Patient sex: M
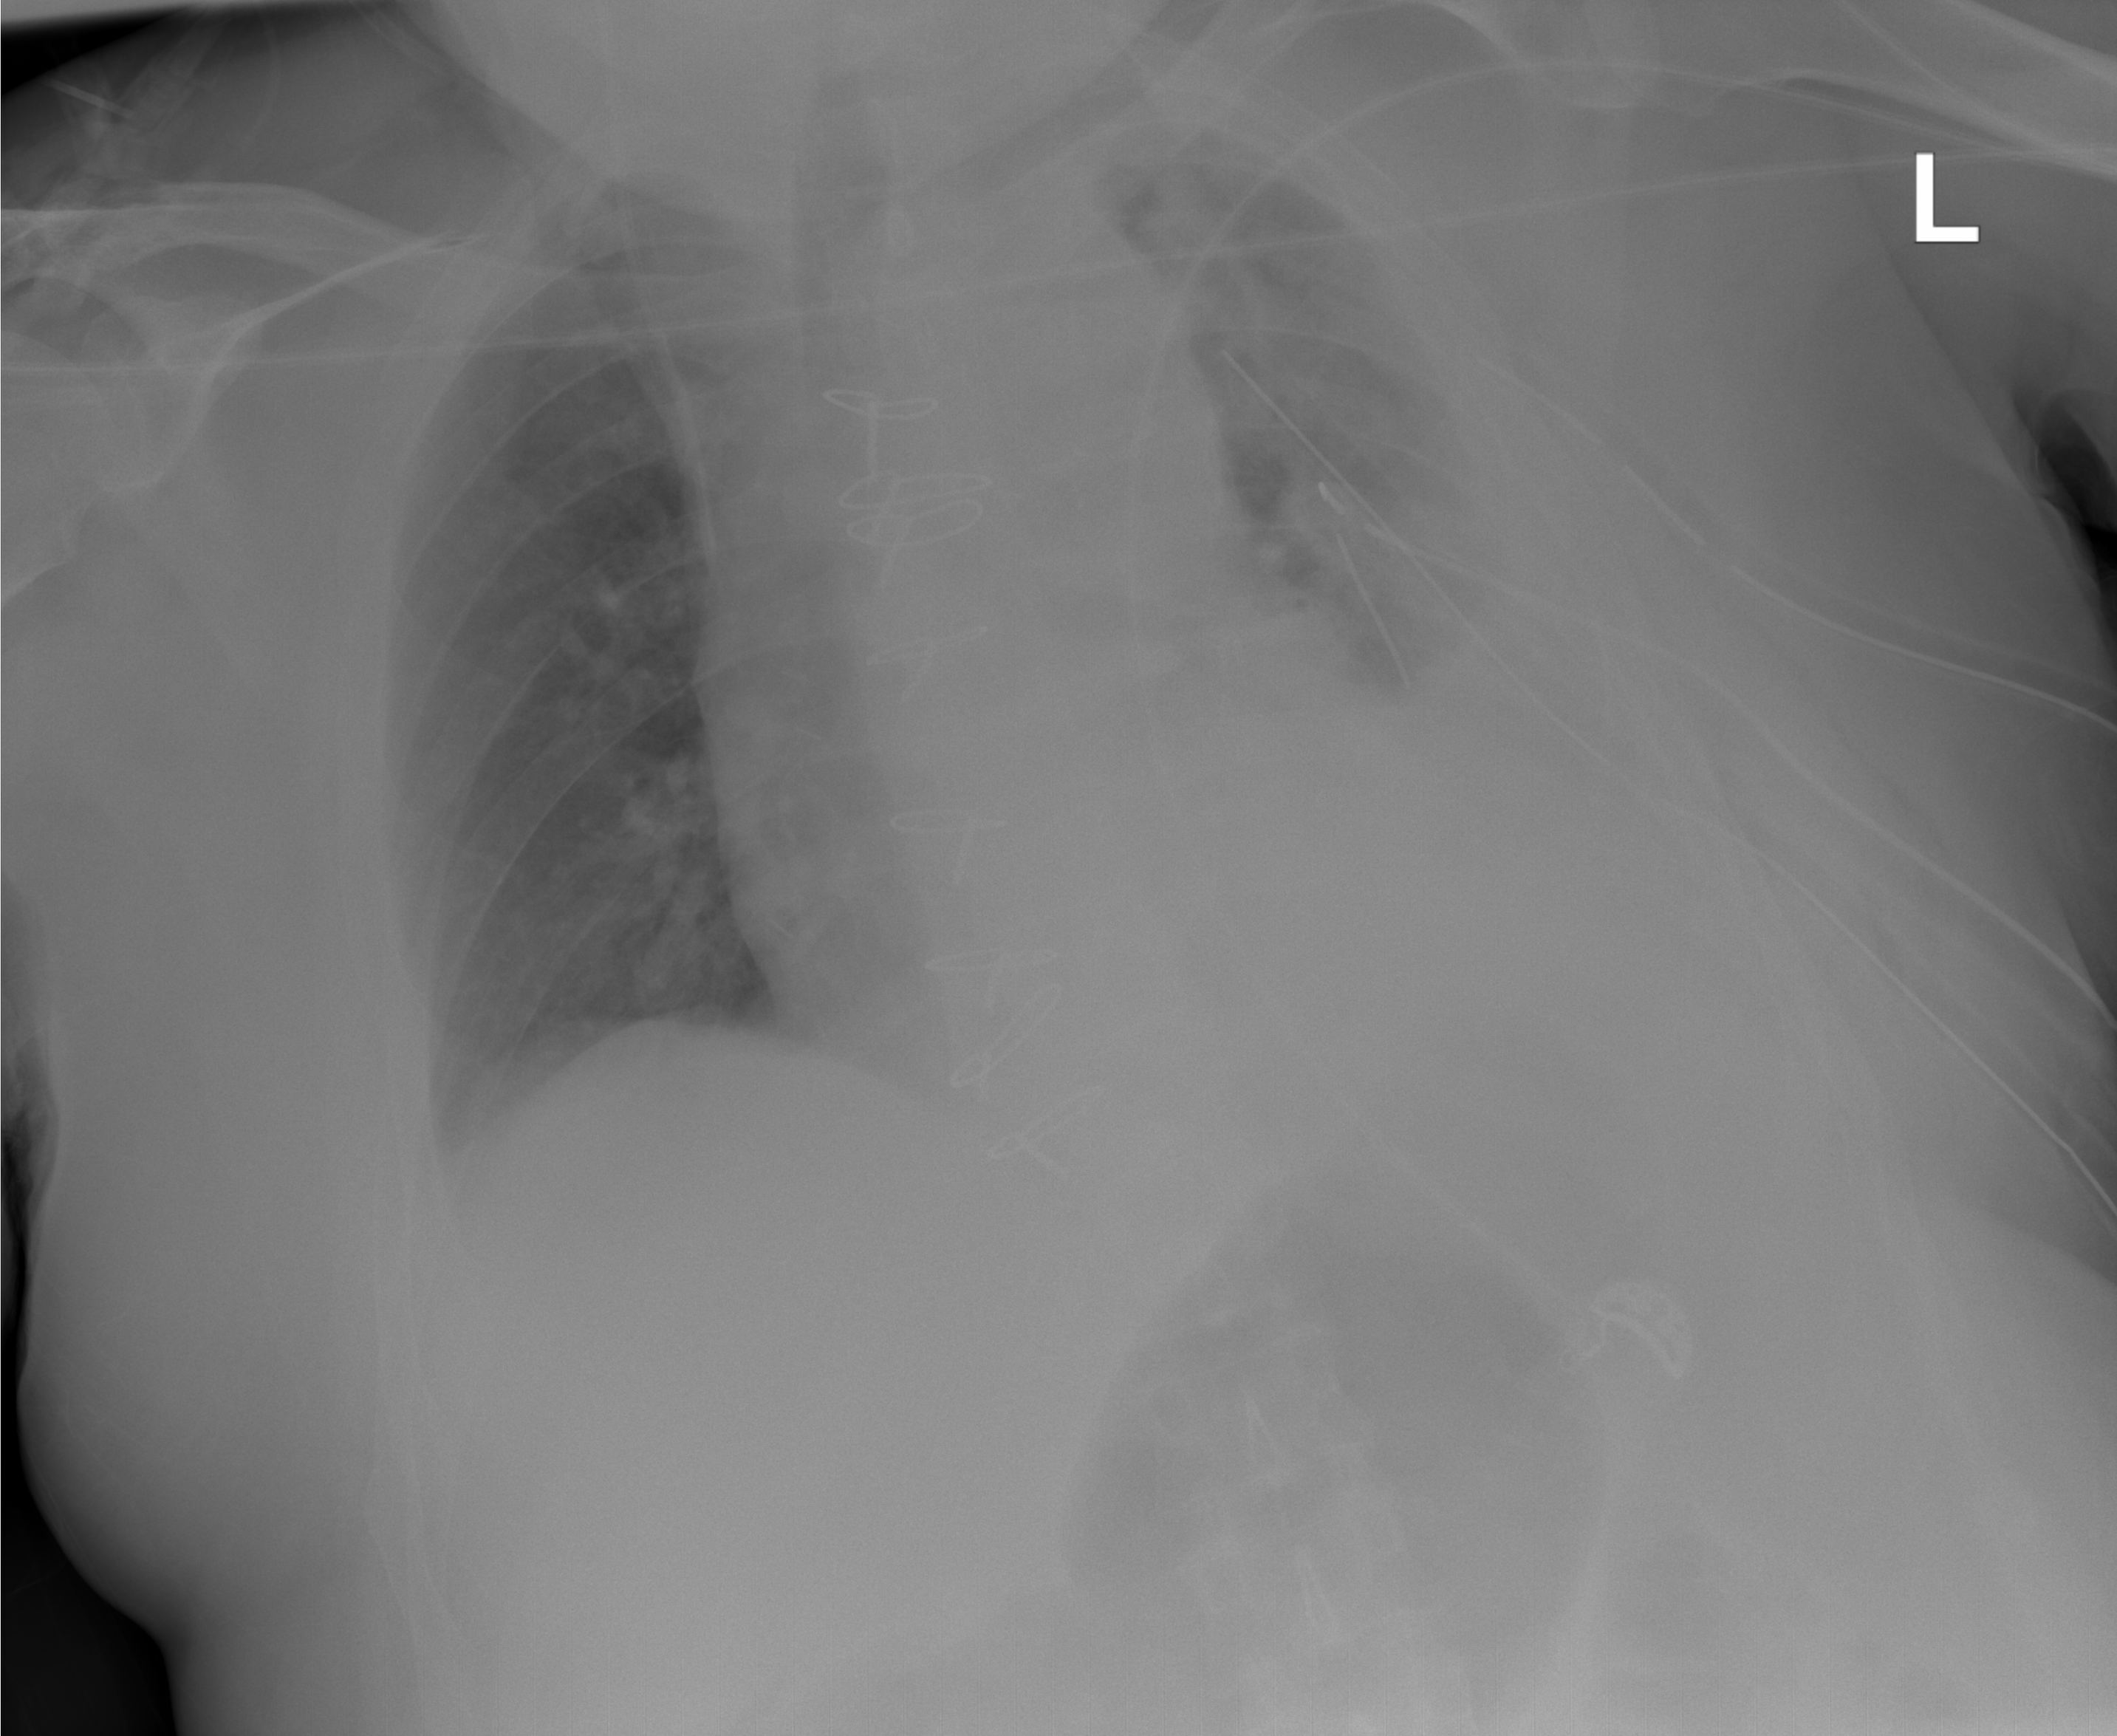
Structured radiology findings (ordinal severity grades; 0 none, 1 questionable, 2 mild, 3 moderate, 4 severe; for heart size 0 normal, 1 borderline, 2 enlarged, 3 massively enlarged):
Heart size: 2
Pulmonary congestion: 0
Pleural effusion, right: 0
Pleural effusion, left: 3
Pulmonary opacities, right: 0
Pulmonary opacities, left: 2
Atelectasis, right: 1
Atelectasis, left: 2